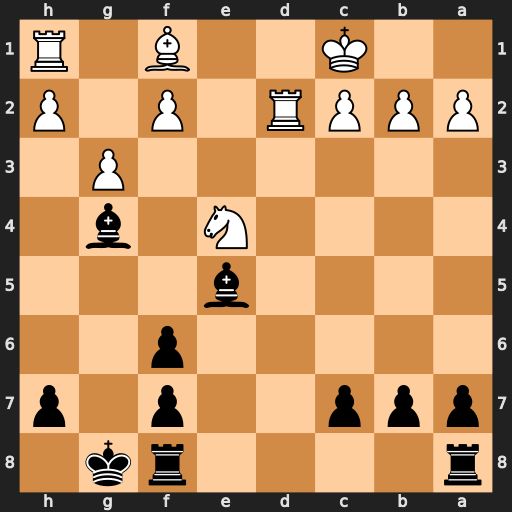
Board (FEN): r4rk1/ppp2p1p/5p2/4b3/4N1b1/6P1/PPPR1P1P/2K2B1R
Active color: b
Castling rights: -
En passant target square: -
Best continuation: Bf3 Rg1 Bxe4